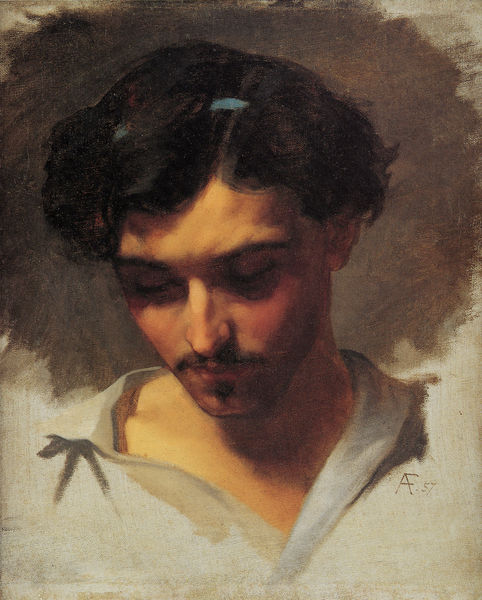
Titel: Selbstbildnis
Künstler: Anselm Feuerbach
Standort: Bremen
Institution: Kunsthalle
Schlagwörter: blau, dunkel, gemälde, haut, kopf, mann, schatten, weiß, gelb, grün, ausschnitt, braun, frankreich, frisur, grau, haar, hell, hintergrund, kreide, licht, mund, nase, ohr, pastell, schwarz, stirn, türkis, vordergrund, zeichnung, ölbild, blick, rot, beige, malerei, bart, hemd, jung, schnurrbart, wand, augen, band, falten, gesicht, kragen, mensch, bild, hals, portrait, porträt, signatur, öl, auge, haare, person, augenbrauen, frontal, haarreif, hübsch, kinn, kontrast, locke, locken, ohren, potrait, scheitel, schultern, traurig, wangen, wellen, naturalismus, mauer, haarband, seitenscheitel, lichteinfall, gesenkt, nachdenklich, teint, wange, augenbraue, nachdenken, jahreszahl, geschlossen, unten, schwarze haare, offen, künstler, strich, kreise, selbstbildnis, leinwand, kurz, fleck, jüngling, junger mann, blickrichtung, andacht, geknickt, oberlippenbart, hemf, röte, orh, weißes hemd, gouache, frank, hautfarben, bedrückt, betrübt, dunkles haar, blick nach unten, haarreifen, infinito, scheintel, zu, mann hemd, kopf gesenkt, 57, af, schattebn, bedrükt, gesekt, dunkelhaarigg, ssio